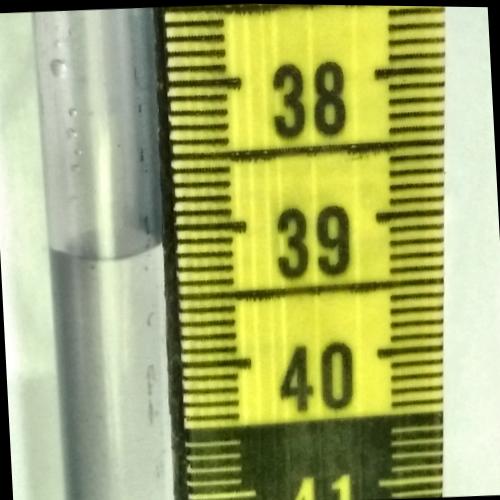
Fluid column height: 39.2 cm